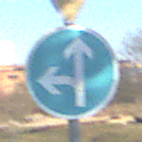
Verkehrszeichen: VorgeschriebeneFahrtrichtungGeradeausOderLinks
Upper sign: VorfahrtGewaehren
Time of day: MorningAfternoon
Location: Outdoor (Nature)
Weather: PartlyCloudy
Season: NotSpecified
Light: Natural